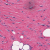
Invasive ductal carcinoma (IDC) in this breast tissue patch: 0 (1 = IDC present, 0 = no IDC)